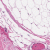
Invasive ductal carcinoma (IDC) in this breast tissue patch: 0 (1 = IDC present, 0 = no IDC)